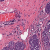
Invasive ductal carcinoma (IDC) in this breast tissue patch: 0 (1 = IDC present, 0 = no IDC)